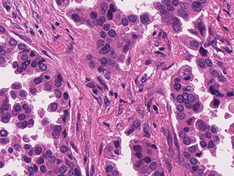
Tumor epithelial tissue: yes
Tumor-associated stroma tissue: yes
Normal tissue: no